Question: I have created a hashtag and user mention input, so that when you type an '@' it displays a list of users you may know.

To this point, everything is Okey, But when I click on a user a href tag :
'''
<a href="javascript:void(0);">
<span style="background:url('/uploads/user_00010/thumbs/32x32_d30302e9-07d7-8fd7-dba0-1a217c9c5534.jpg') no-repeat" class="tny_avatar"></span>
<span class="username">Sara</span>
<span style="height:0px;display:block;" class="clr"></span>
</a>
'''
I want to take its username, and put it directly in the right place in the textarea...
I take the current word in the textarea (currentWord = 'sa' in the previous screenshot)... and replace this current word with the word in the username span from the list.
The problem with this solution is that, if the substring "sa" exists in another word in the textarea, it will replace it too.
This is my js code :
'''
$('.suggest ul li a').live('click', function () {
var text = $('.quote textarea').val();
var newVal = $(this).find('.username').html();
text = text.replace(lastWord, '@' + newVal);
$('.advText').val(text);
$('.advText').trigger('keyup');
$('.tglst').hide();
});
'''
lastWord is the current word, where the blanking cursor is pointing; It's a global js variable.
'trigger('keyup')' , is just triggering some functions creating a div containing the hashtags and mentions in different color (blue). That's all it's about.
'$('.tglst').hide();' is hiding the dropdown.
Does anyone know how to replace the current word only?
Thanks in advance
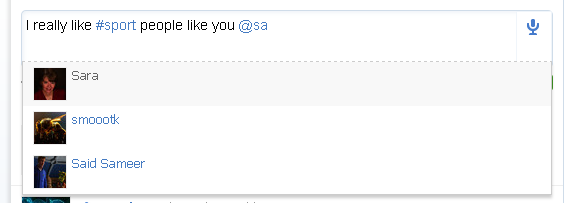
Answer: As mentioned in my comment, you could replace the very last word, that is most probably the one you're currently typing.
Or you can <URL> and see how to get the current cursor position. You'll have the exact word to replace afterwards.